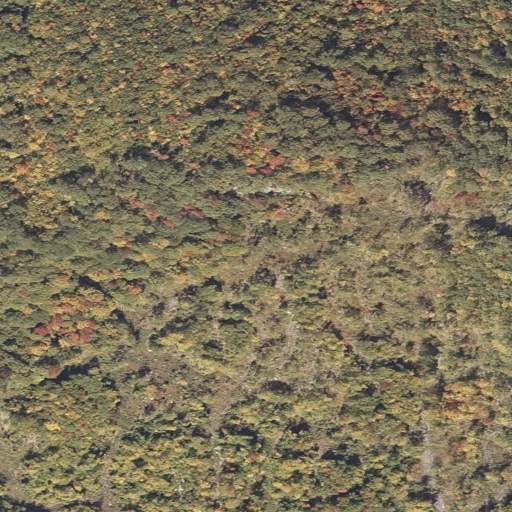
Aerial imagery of cliff(s) in Maine named Bucks Ledge containing deciduous forest, mixed forest, and shrub